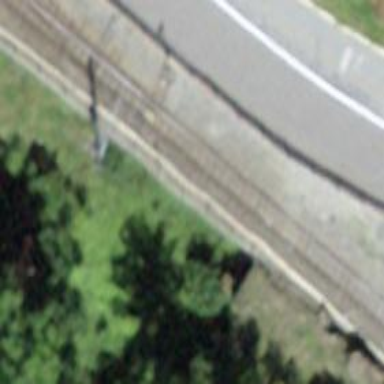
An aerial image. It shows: Narrow-gauge railway with electrified contact line.